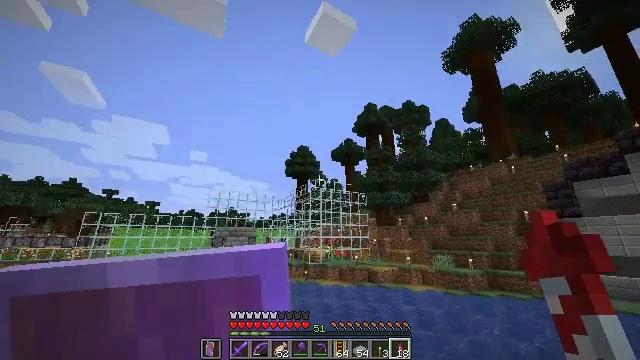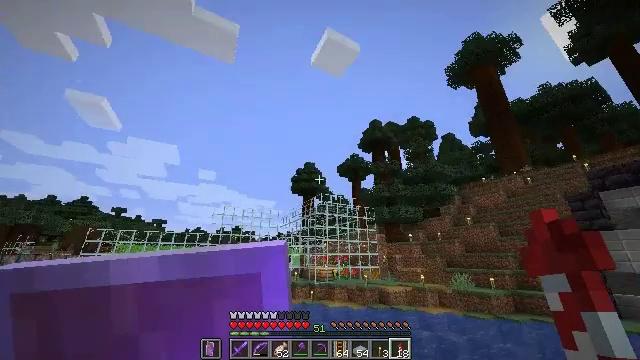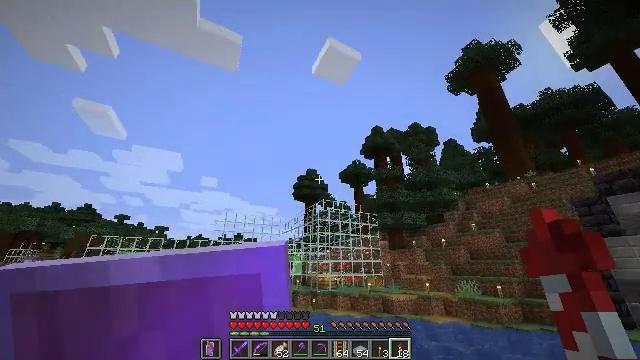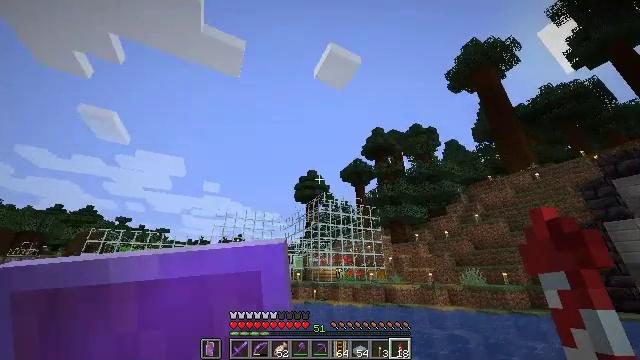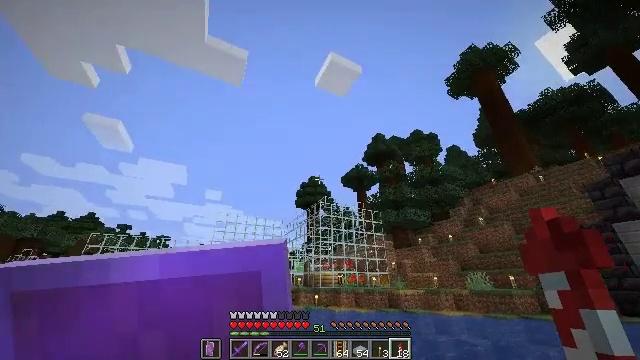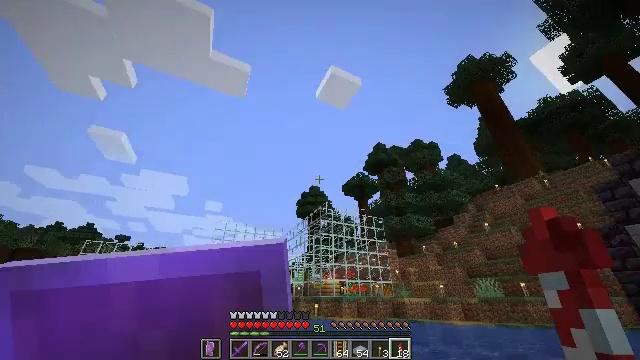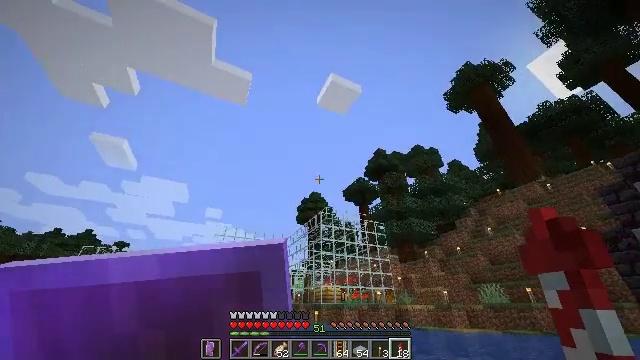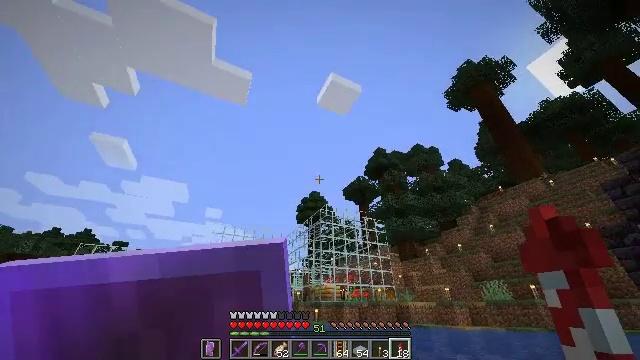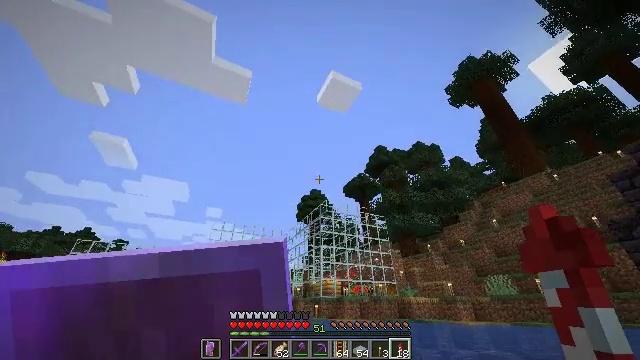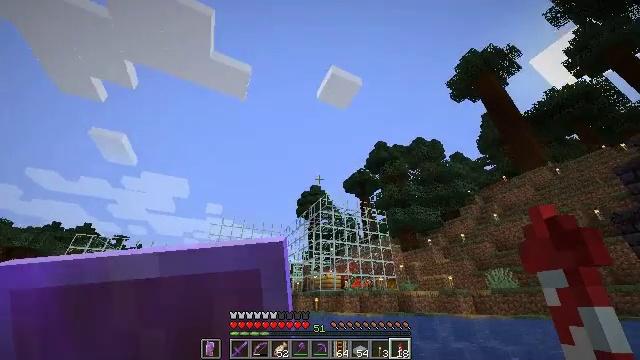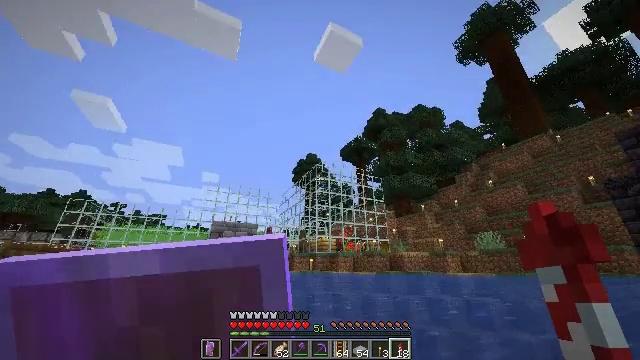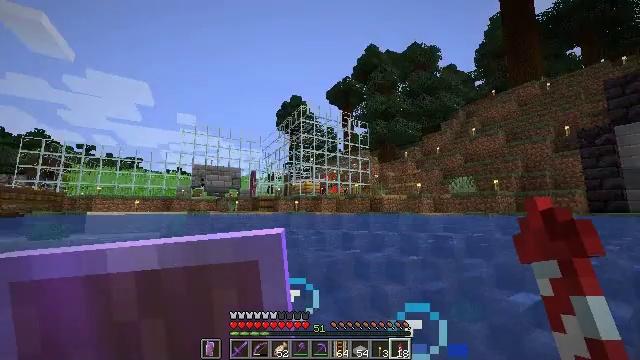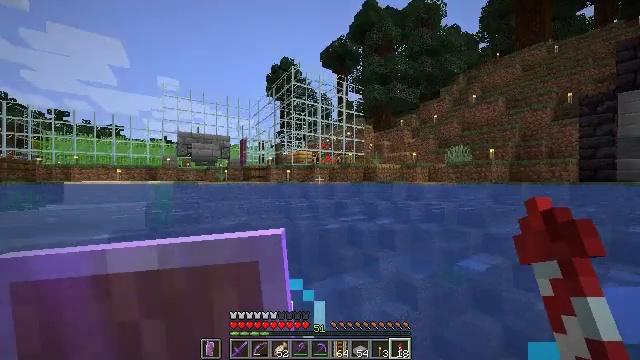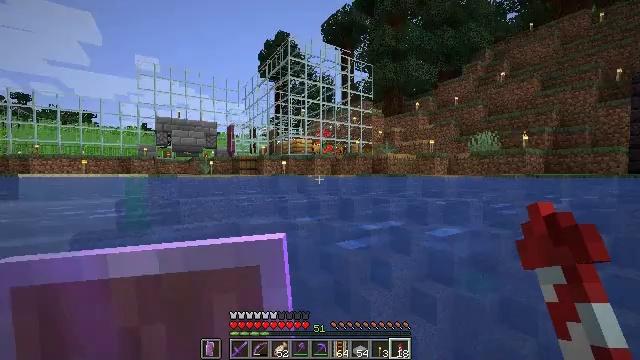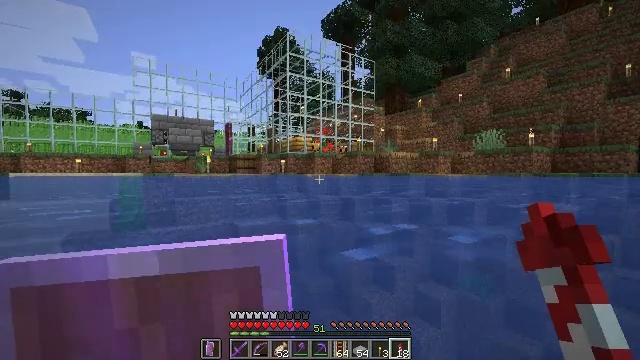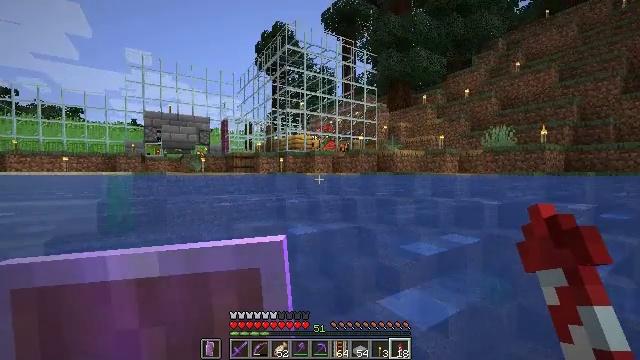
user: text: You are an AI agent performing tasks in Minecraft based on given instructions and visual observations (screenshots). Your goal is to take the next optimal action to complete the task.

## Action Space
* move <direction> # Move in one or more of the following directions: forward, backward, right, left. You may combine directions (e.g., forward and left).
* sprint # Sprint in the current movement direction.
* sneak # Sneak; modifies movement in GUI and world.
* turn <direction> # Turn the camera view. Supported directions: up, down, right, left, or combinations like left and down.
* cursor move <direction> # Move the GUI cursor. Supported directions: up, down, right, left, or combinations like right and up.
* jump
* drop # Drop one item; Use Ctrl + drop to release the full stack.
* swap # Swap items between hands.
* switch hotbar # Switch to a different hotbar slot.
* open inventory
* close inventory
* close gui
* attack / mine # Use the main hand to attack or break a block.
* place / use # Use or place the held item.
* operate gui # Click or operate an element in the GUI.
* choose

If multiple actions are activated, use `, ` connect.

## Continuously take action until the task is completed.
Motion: motion action
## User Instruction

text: Kill enemies.
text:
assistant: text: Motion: move forward, sprint, turn left and up, jump
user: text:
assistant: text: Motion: move forward, sprint, turn up, jump
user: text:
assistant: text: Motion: move forward, sprint, turn up, jump
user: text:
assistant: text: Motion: move forward, sprint, turn up, jump
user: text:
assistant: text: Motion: move forward, sprint, turn up, jump
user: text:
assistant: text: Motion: move forward, sprint, turn up, jump
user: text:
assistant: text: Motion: move forward, sprint, jump
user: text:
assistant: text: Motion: move forward, sprint, jump
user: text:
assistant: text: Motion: move forward, sprint, jump
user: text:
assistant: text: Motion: move forward, sprint, turn right and down, jump
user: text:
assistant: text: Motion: move forward, sprint, turn right and down, jump
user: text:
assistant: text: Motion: move forward, sprint, turn right and down, jump
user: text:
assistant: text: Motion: move forward, sprint, turn down
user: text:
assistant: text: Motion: move forward, sprint
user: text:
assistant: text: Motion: move forward, sprint
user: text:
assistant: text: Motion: move forward, sprint
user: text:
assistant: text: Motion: move forward, sprint
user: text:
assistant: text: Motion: move forward, sprint
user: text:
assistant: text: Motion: move forward, sprint
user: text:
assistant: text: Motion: move forward, sprint
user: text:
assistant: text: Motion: move forward, sprint
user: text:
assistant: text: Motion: move forward, sprint
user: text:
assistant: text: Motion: move forward, sprint
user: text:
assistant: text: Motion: move forward, sprint
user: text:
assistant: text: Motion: move forward, sprint
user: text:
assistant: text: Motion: move forward, sprint
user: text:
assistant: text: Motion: move forward, sprint
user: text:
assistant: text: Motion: move forward, sprint, turn right
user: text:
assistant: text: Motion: move forward, sprint, turn right and up
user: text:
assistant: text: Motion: move forward, sprint, turn right and up